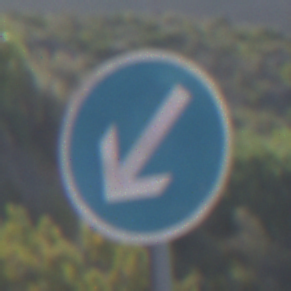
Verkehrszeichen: VorgeschriebeneVorbeifahrtLinks
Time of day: MorningAfternoon
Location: Outdoor (Nature)
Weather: Clear
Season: NotSpecified
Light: Natural